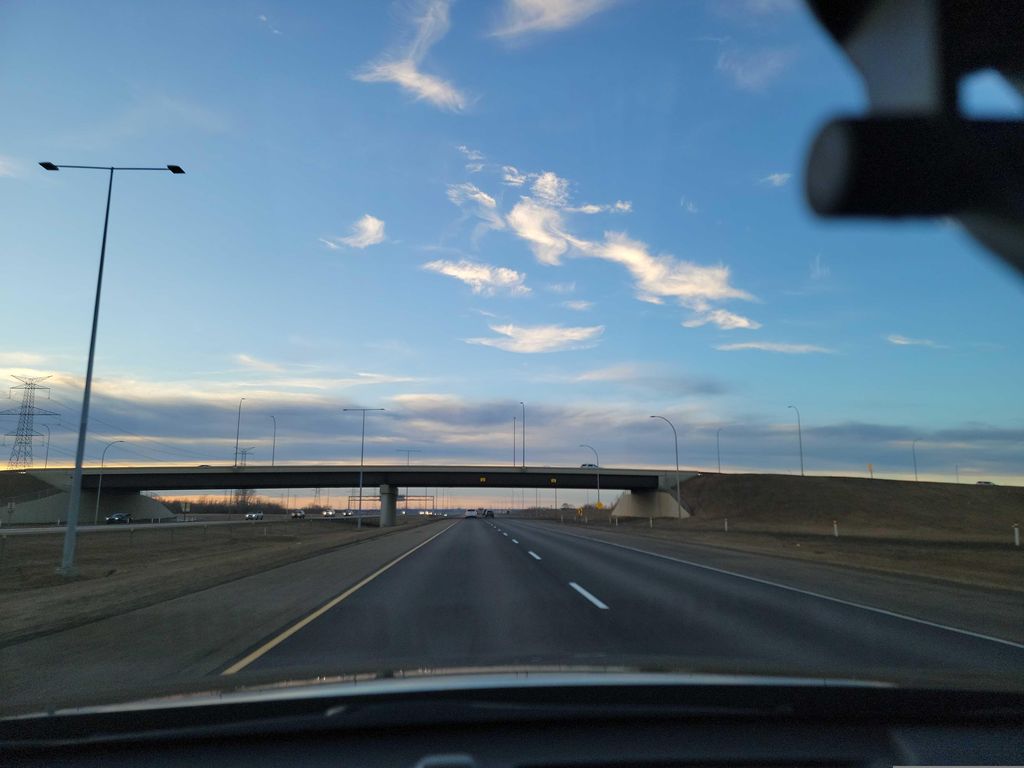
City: edmonton